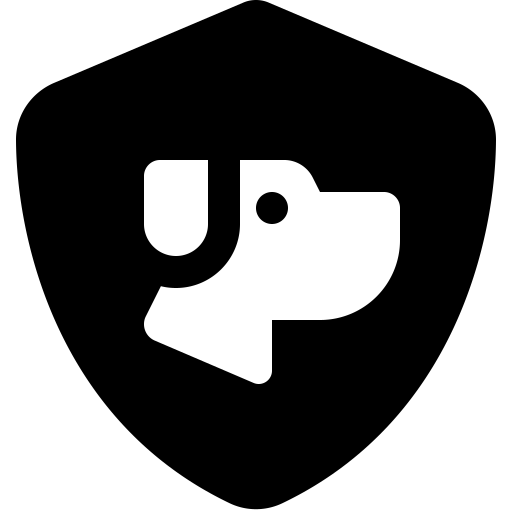
Tags: icon, FontAwesome, fa-icon, solid, shield, dog